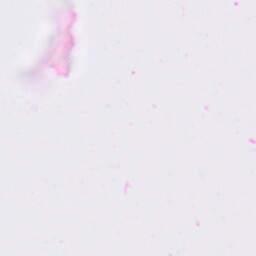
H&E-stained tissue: Lung